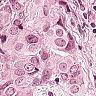
Metastatic tissue present: yes